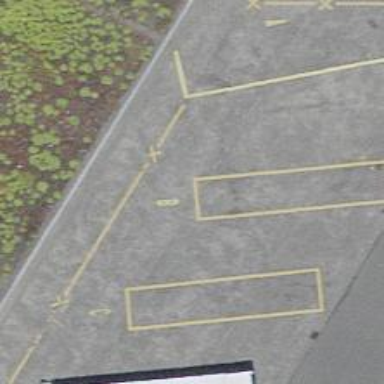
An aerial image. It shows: Bus stop with stop position for public transport.